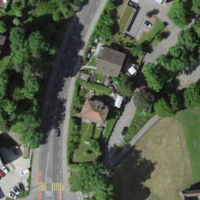
EUNIS habitat code: 53
Species observed at this site:
Humulus lupulus